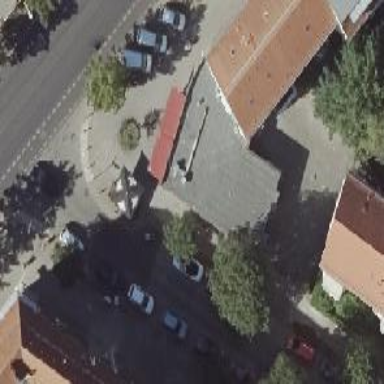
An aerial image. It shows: Fast food establishment.